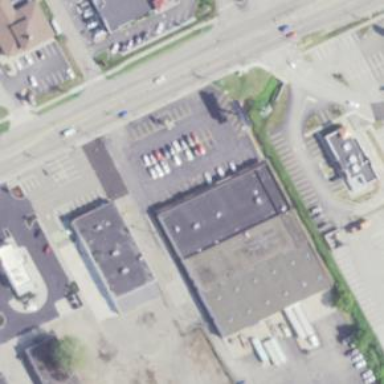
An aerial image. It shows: Retail area.